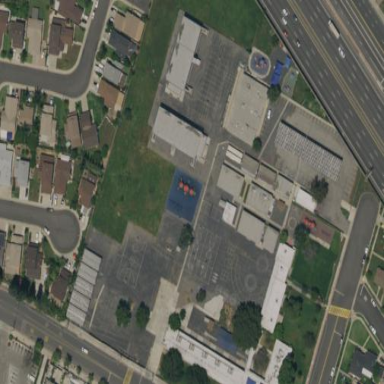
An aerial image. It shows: School.